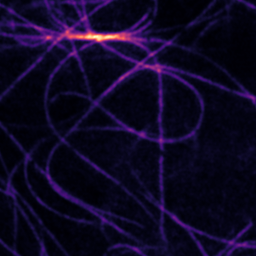
Label: Super-resolution Microtubules image